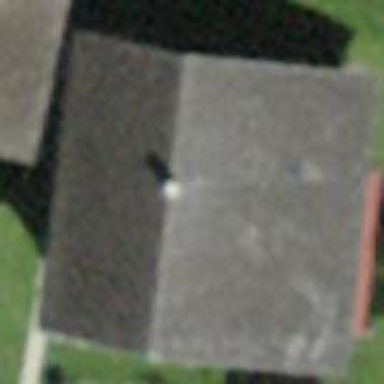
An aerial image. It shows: Detached building with gabled roof.